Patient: sex M, age 76
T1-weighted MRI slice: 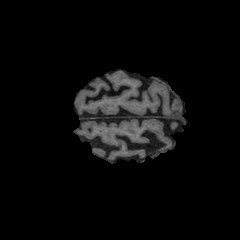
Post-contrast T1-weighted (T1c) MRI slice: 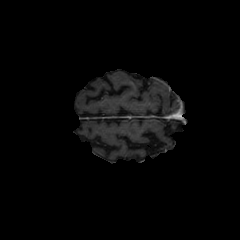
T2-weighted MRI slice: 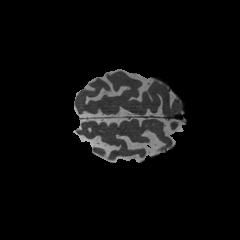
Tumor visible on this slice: no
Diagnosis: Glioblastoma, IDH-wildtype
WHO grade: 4